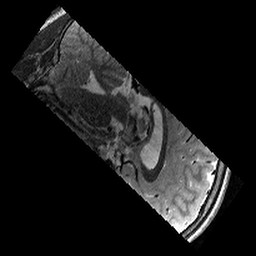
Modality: T2w
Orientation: sagittal
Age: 12
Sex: male
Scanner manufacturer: siemens
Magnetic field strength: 3 T
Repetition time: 9.23 s
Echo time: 0.067 s